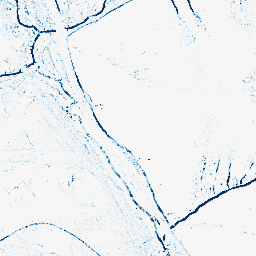
Category: morphological
Decomposition family: morphological_square
Decomposition parameters: operation: closing
size: 3
Upsampling method: quadratic
Upsampling parameters: scale: 8
Upsampling scale: 8